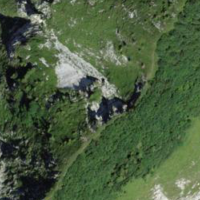
EUNIS habitat code: 41
Species observed at this site:
Astrantia major